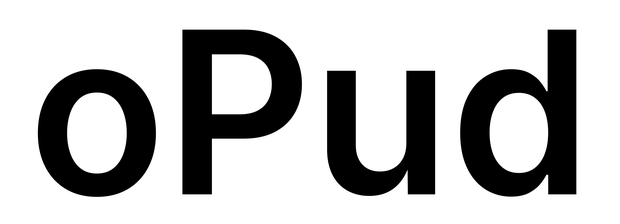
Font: Inter_SemiBold